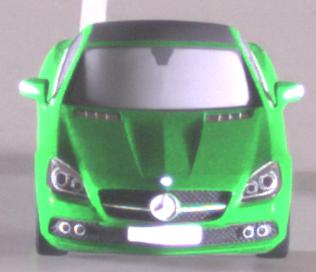
Make: Mercedes-Benz
Model: SLK 200
Detailed model: SLK-Class (172)
Model produced from: 2011/03
Model produced until: 2015/04
Doors: 2
Color: green
Road condition: wet road
Daytime: midday
Contrast: medium contrast